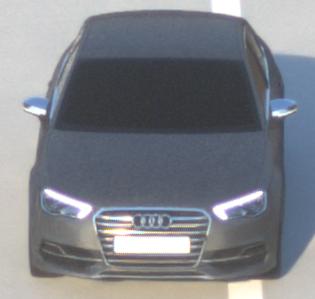
Make: Audi
Model: S3
Detailed model: 8V
Model produced from: 2013
Model produced until: 2020
Doors: 4
Color: gray
Road condition: dry road
Daytime: sunrise or sunset
Contrast: medium contrast